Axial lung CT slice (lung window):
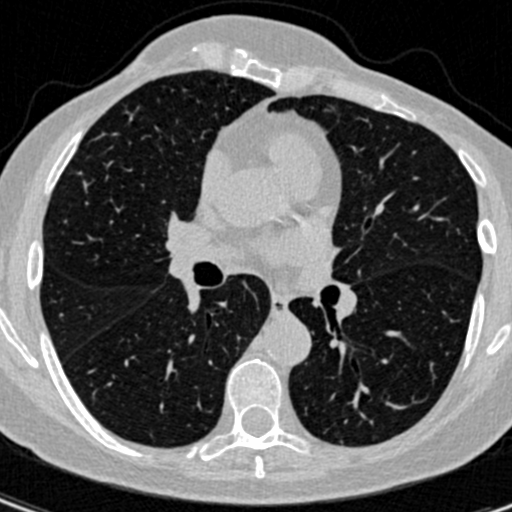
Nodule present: no